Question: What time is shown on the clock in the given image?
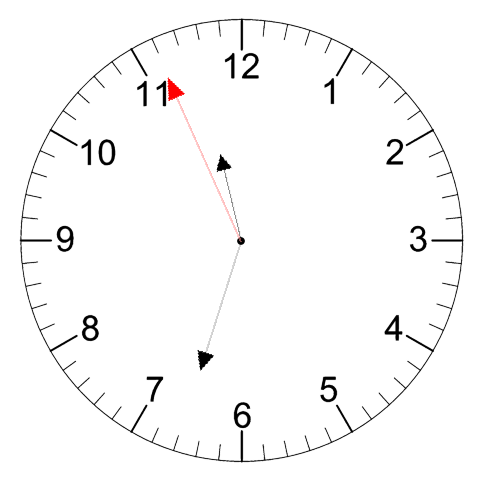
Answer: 11:32:56